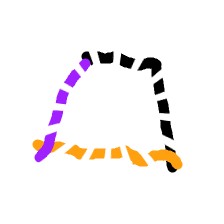
Shape: trapezoid